Interaction volume radius: 5 \u00c5
Interaction volume height: 20 \u00c5
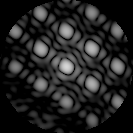
Disorder parameter: 0.1029